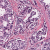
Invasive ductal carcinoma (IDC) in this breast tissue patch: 1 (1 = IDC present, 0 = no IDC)